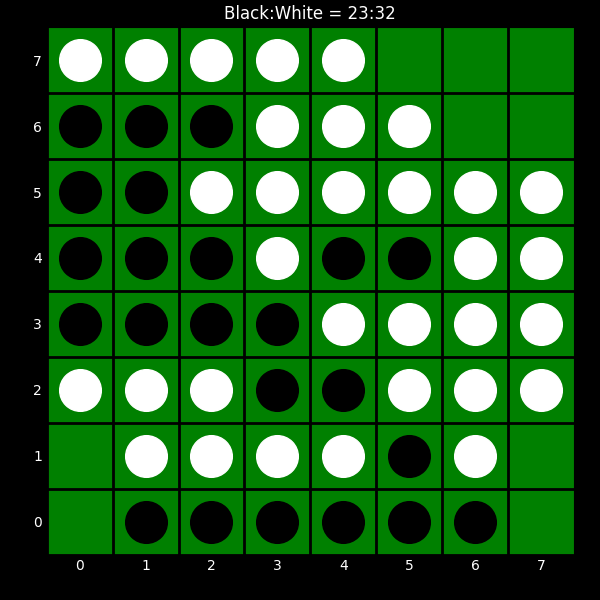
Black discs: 23
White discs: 32